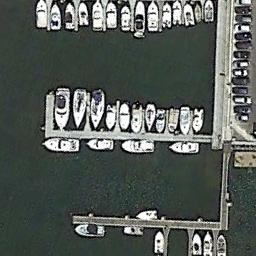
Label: harbor